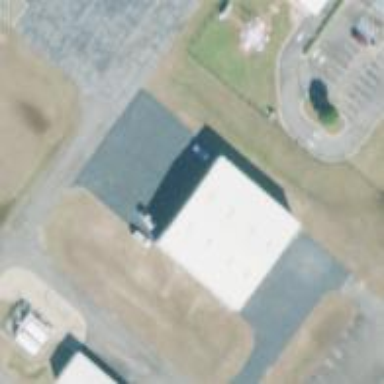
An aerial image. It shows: Building designed as airport hangar.